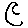
Label: moon